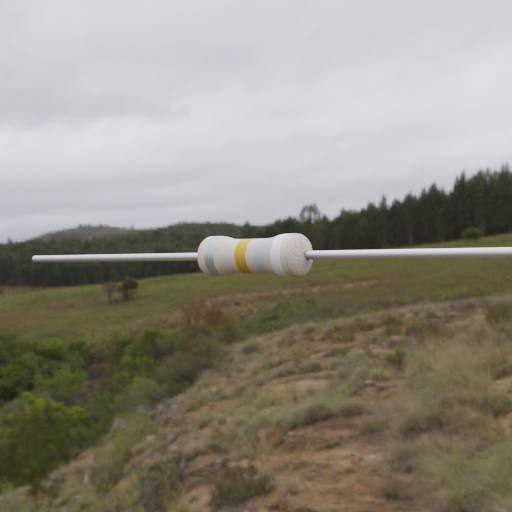
Resistor colour bands (in order): silver, gold, silver, white